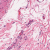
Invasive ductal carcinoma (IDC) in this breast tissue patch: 0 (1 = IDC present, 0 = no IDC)